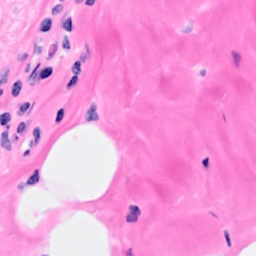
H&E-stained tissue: Breast